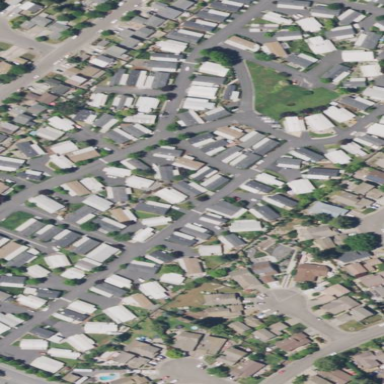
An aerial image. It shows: Residential area designated as trailer park.